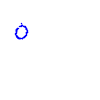
Particle: kaon